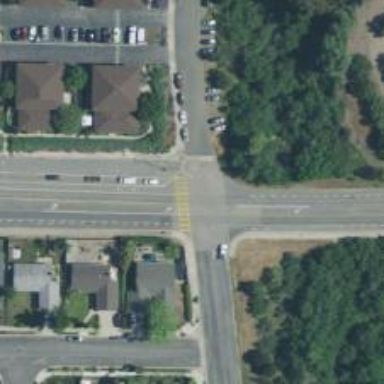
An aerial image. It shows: Crossing road.